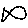
Label: fish